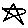
Label: star